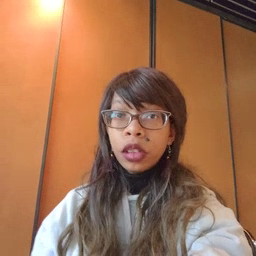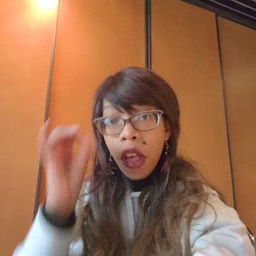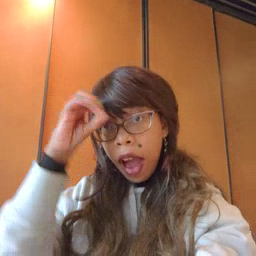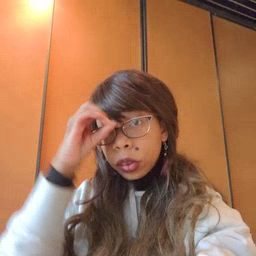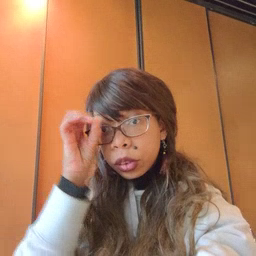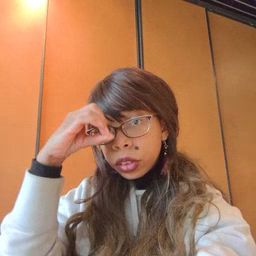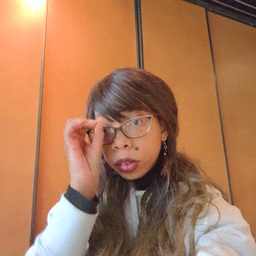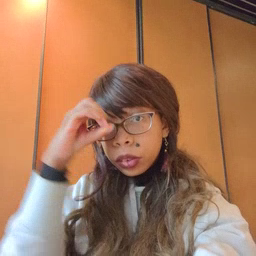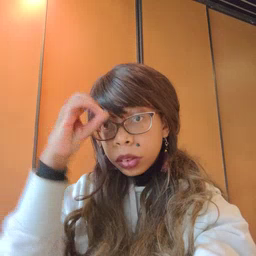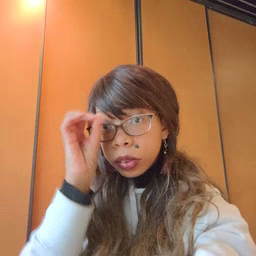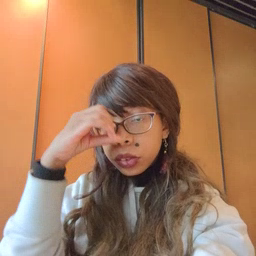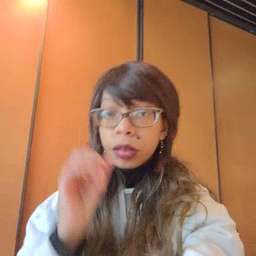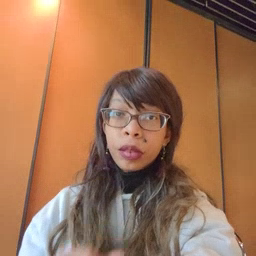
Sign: owl